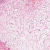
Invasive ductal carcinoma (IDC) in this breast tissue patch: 0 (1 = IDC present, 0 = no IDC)